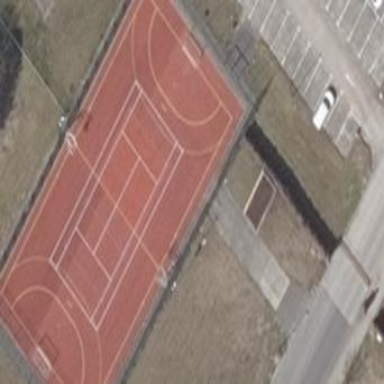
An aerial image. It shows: Athletics pitch for leisure land sports.